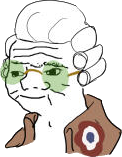
Label: 5_Boomer